Interaction volume radius: 5 \u00c5
Interaction volume height: 35 \u00c5
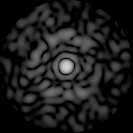
Disorder parameter: 0.8553